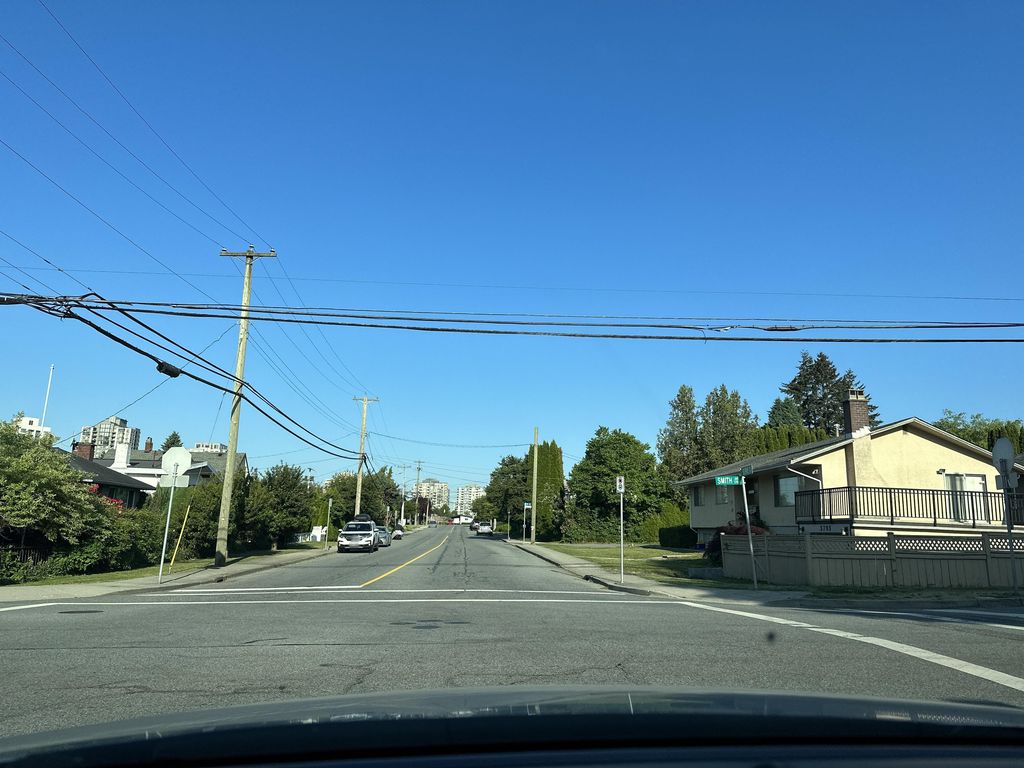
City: vancouver